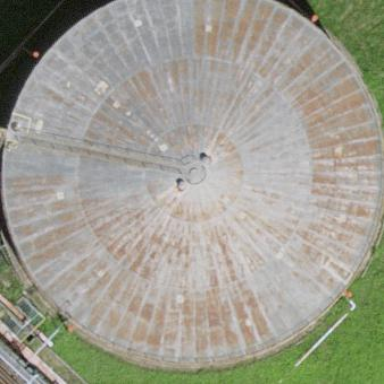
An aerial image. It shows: Storage tank which is man-made.